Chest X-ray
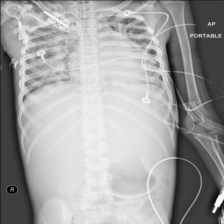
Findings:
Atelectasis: negative
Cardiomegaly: negative
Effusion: negative
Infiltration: negative
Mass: negative
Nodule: negative
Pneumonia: negative
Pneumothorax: negative
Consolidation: negative
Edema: negative
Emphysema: negative
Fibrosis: negative
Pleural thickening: negative
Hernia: negative